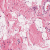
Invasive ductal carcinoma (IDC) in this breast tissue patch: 0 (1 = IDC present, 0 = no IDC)